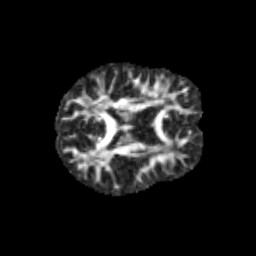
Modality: FA
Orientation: axial
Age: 11
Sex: male
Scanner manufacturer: siemens
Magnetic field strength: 3 T
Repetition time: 3.8 s
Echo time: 0.07 s